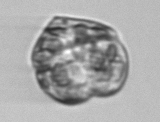
Label: Karenia